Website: apple-inc
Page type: customer-info-address
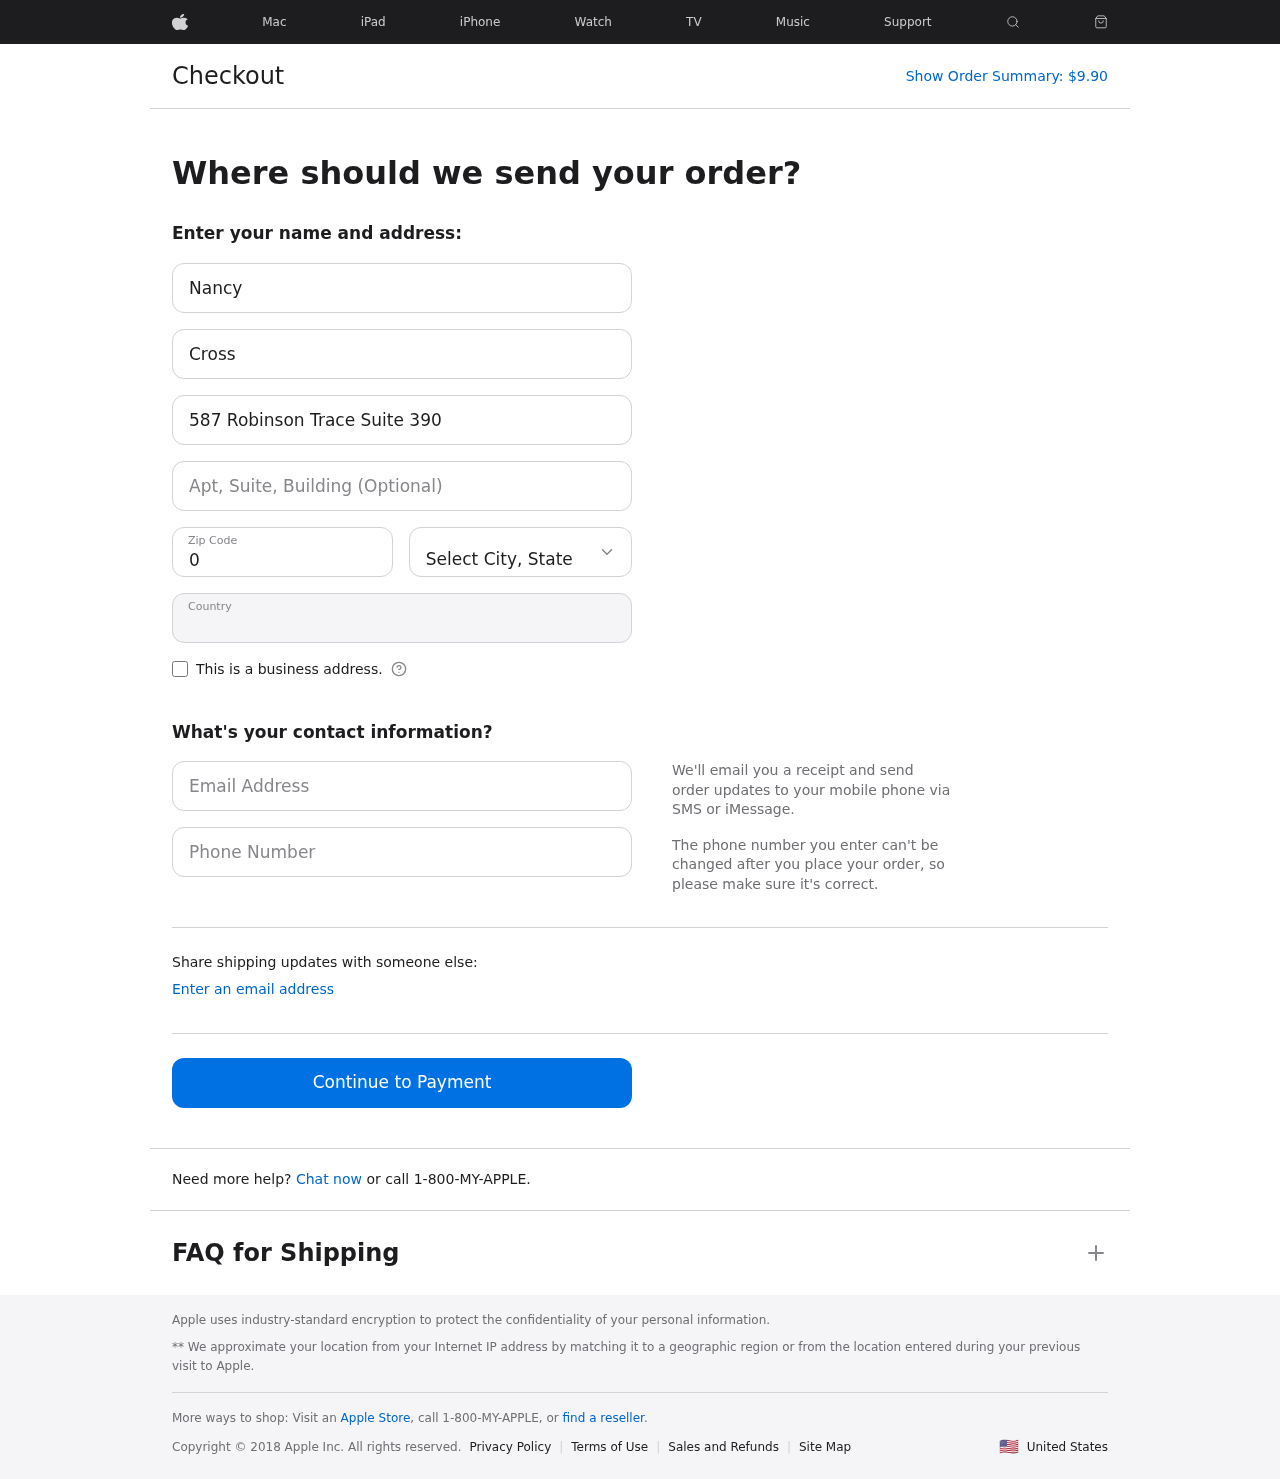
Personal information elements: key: PII_CITY_STATE
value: Hardinland, KY
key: PII_COUNTRY
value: United States
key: PII_EMAIL
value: nancy_cross@hotmail.com
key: PII_FIRSTNAME
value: Nancy
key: PII_LASTNAME
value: Cross
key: PII_PHONE
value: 6425970256
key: PII_POSTCODE
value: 04249
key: PII_STREET
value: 587 Robinson Trace Suite 390
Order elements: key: ORDER_TOTAL
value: $9.90